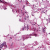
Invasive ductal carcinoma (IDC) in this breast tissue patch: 1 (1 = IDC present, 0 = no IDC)